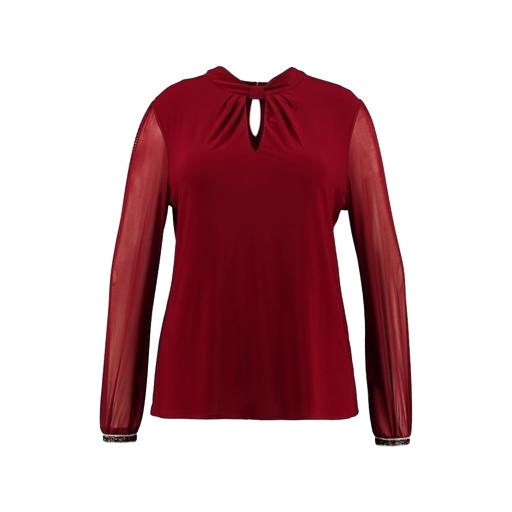
red plus size printed t-shirt only macy, red plus size tie-neck blouse, red plus size v-neck top only macy, white background